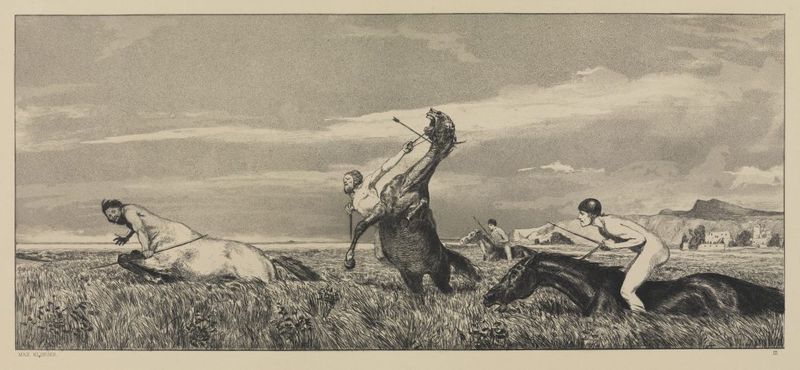
Titel: Verfolgter Centaur (Intermezzi, Opus IV, Blatt 3)
Künstler: Max Klinger
Standort: Karlsruhe
Institution: Staatliche Kunsthalle Karlsruhe
Schlagwörter: akt, berg, blätter, felsen, gruppe, himmel, kampf, mann, meer, nackt, wasser, weiß, wolken, landschaft, menschen, stadt, degas, grau, hintergrund, männer, schwarz, zeichnung, gebäude, gras, haus, tier, tiere, wiese, wolke, bart, kappe, mensch, tod, bild, feld, gräser, halme, häuser, natur, schilf, weide, weite, wind, haare, drei, blatt, pferd, pferde, reiter, beine, hufe, reiten, ritt, schnell, schweif, zügel, spanien, küste, bogen, man, moderne, getreide, korn, berge, fels, dorf, graphik, sepia, krieg, schlacht, wild, monet, goya, manet, nackte, steppe, kornfeld, steilküste, flucht, panorama, vier, druck, druckgraphik, schwarzweiss, radierung, schwert, waffen, waffe, rennen, peitsche, aquatinta, bleistift, helm, mythologie, jagd, schimmel, gravur, helme, leben, sterben, lanschaft, ross, kentauren, mystisch, maul, faun, kentaur, metamorphose, mischwesen, verfolgung, verwandlung, zentauer, zentaur, zentauren, sturz, zentaurus, pferderennen, duell, töten, kupferstich, verletzung, scheuen, mystik, centaur, pfeil, jagen, pfeile, galopp, centaurus, getroffen, steigen, aufbäumen, getreidefeld, zeichnug, wettbewerb, galoppieren, gerte, jockeys, wettrennen, sper, jockey, reoter, schützen, hetzjagd, weizenfeld, wiehern, bocken, strum, schiessen, sartyr, wogend, heml, hockey, hetzen, polospiel, fällt, stürzt, 4, 1830, kapmf, abwerfen, nackte reiter, anal, sträubend, wettreiten, sartyrn, wettritt, pferil